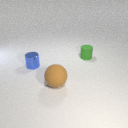
small green rubber cylinder to the right of small blue metal cylinder